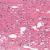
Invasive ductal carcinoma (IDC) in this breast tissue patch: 1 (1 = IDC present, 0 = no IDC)